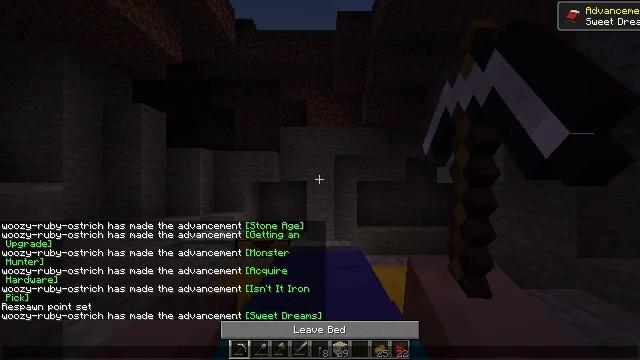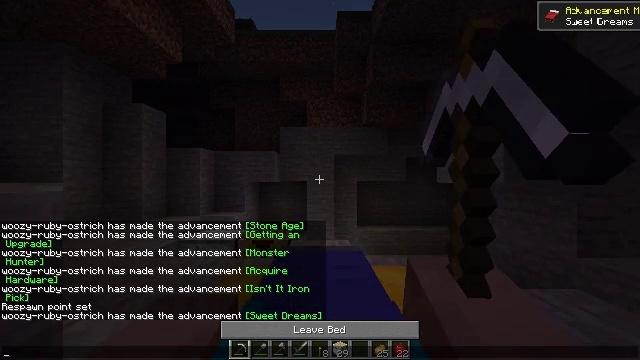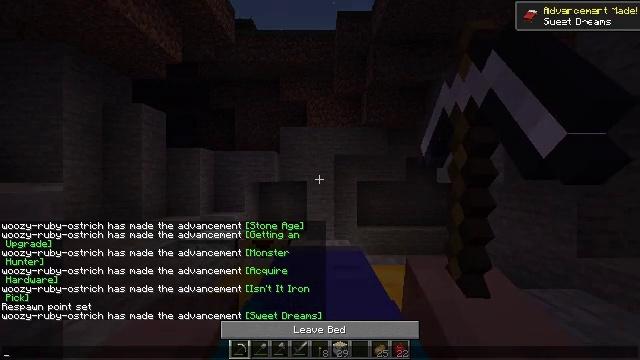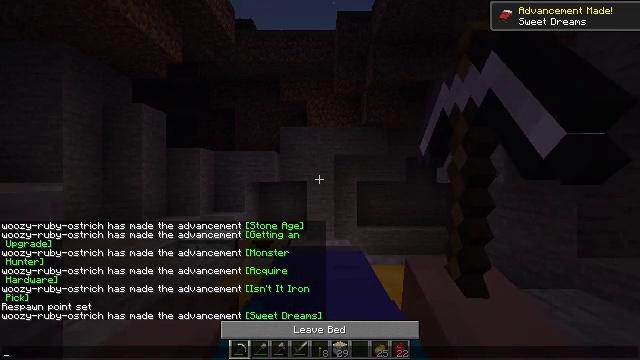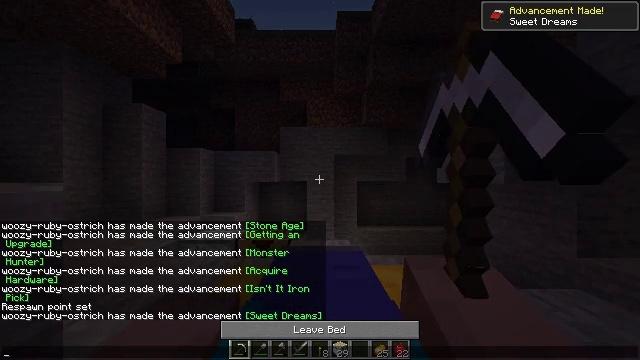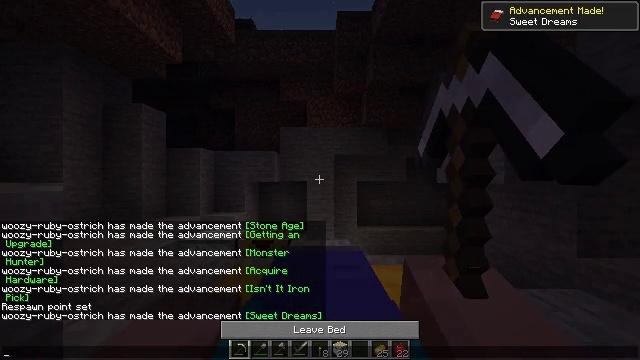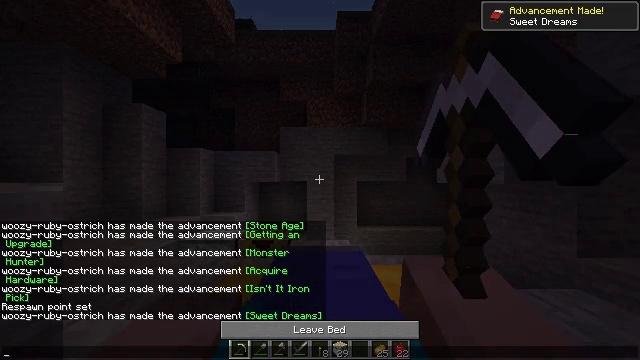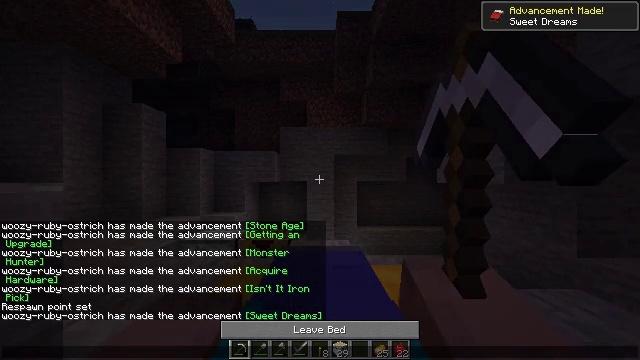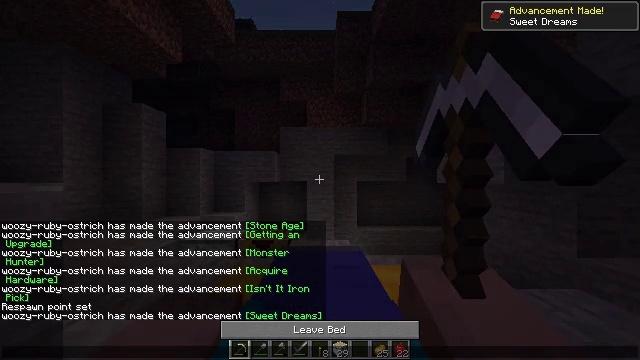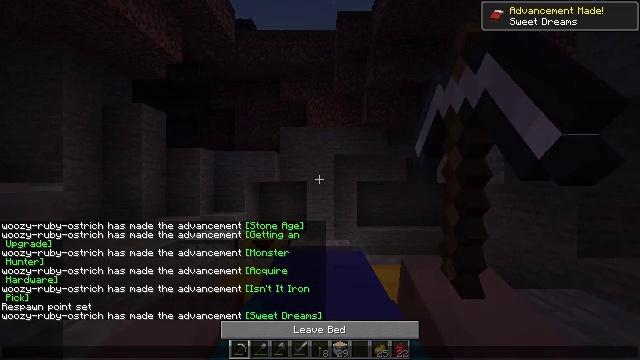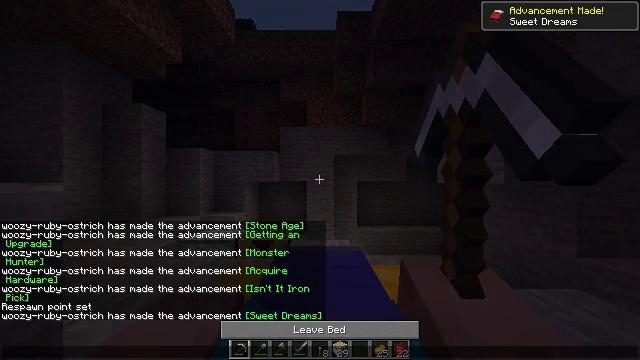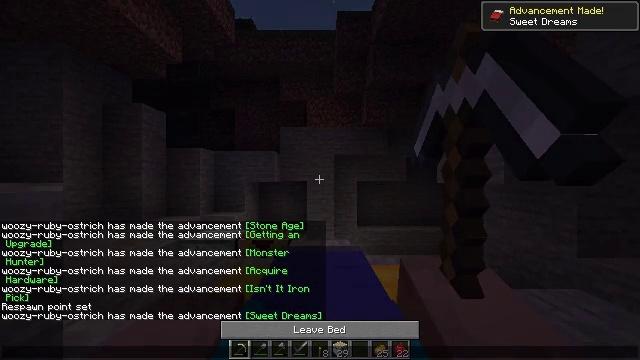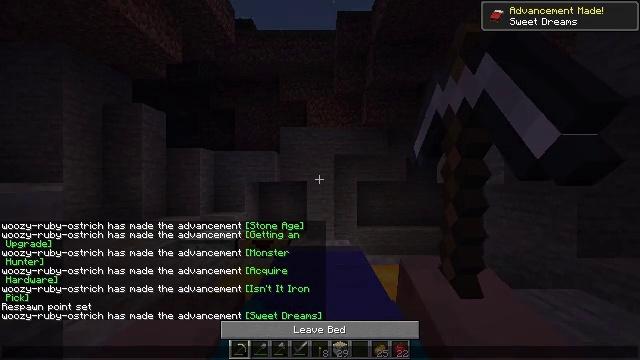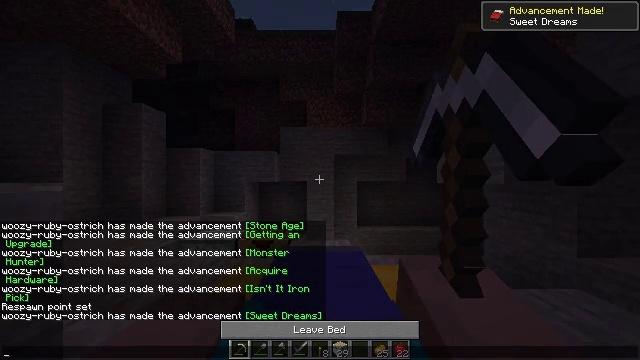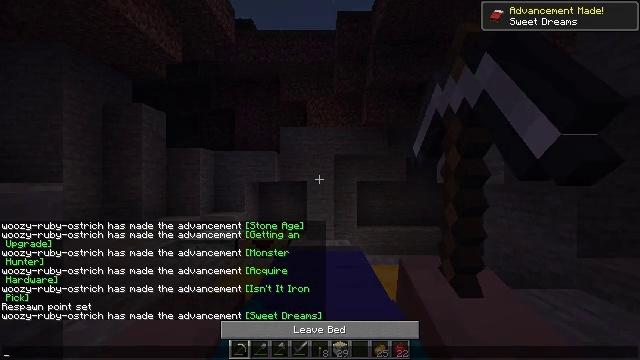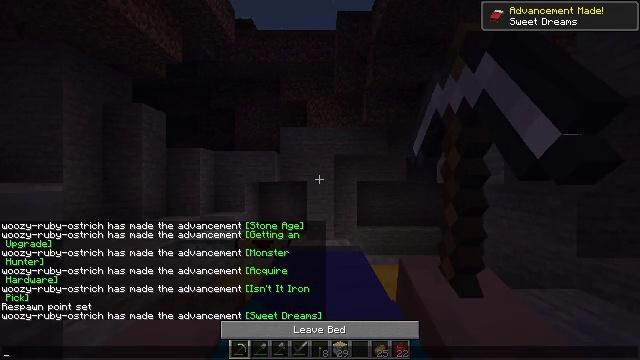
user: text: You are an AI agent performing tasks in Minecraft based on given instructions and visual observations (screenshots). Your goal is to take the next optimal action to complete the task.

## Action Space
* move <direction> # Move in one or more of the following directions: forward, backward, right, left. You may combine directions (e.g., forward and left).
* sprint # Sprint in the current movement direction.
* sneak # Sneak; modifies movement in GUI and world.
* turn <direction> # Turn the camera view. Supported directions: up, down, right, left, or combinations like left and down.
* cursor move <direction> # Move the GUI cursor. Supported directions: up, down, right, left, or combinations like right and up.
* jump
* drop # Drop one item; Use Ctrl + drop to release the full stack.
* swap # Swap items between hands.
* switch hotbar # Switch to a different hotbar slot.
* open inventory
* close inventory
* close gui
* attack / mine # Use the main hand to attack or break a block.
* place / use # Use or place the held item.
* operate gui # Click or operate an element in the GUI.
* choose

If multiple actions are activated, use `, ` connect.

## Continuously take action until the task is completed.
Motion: motion action
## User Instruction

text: Break the yellow bed.
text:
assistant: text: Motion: no_op
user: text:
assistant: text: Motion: no_op
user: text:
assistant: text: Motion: no_op
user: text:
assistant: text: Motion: no_op
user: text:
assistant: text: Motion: no_op
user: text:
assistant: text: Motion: no_op
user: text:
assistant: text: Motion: no_op
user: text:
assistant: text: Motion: no_op
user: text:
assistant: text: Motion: no_op
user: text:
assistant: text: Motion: no_op
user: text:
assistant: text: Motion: no_op
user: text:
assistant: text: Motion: no_op
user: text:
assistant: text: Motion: no_op
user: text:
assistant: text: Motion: no_op
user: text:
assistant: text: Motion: no_op
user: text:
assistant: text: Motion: no_op
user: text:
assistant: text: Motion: no_op
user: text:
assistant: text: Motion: no_op
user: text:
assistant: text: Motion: no_op
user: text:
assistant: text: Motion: no_op
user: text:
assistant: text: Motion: no_op
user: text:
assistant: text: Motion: no_op
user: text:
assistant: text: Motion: no_op
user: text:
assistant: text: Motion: no_op
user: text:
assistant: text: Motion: no_op
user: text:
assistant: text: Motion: no_op
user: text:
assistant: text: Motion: no_op
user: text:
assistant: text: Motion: no_op
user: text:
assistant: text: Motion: no_op
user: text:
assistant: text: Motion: no_op